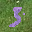
Label: 3